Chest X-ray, PA view. Patient: 61 years old, sex F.
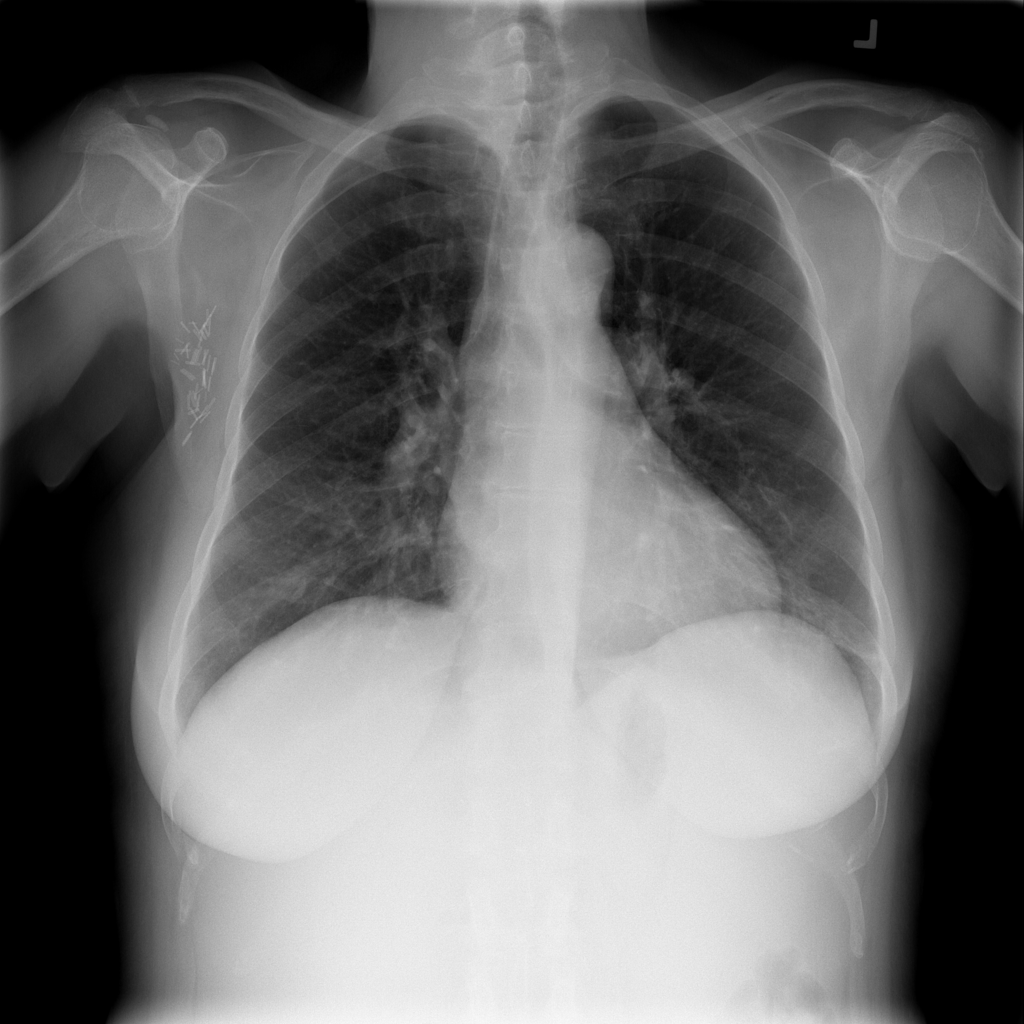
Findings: Infiltration